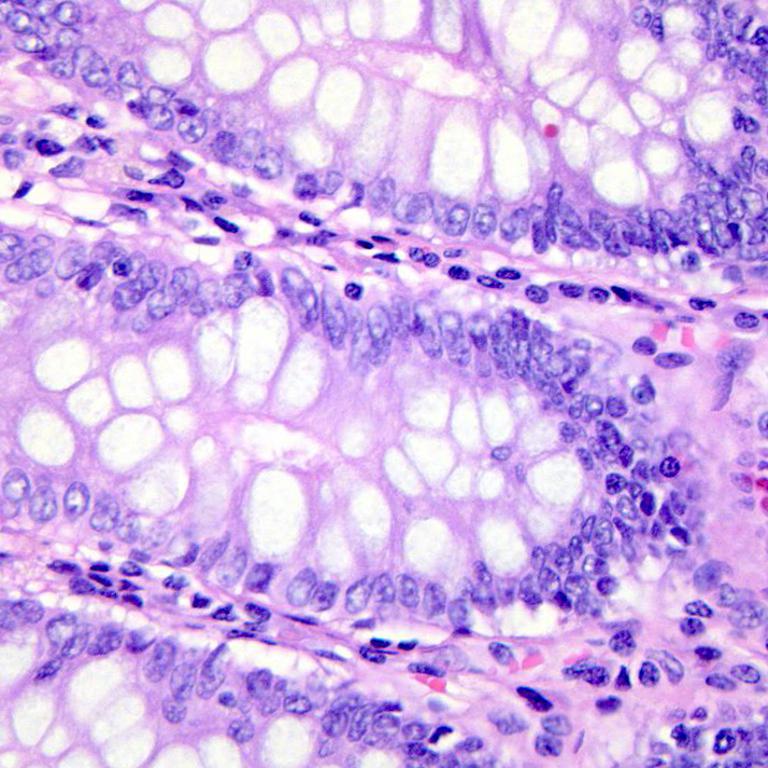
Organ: colon
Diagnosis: benign